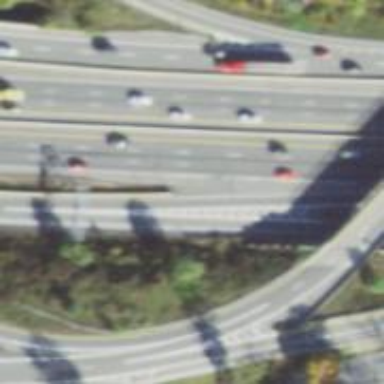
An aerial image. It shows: Asphalt motorway link.